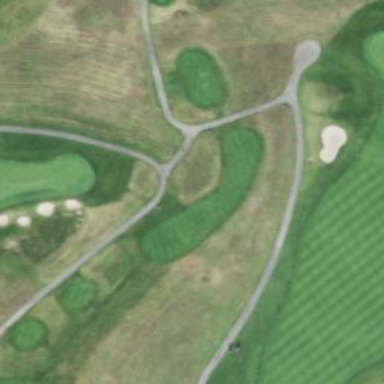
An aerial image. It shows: Grassy area designated as golf tee.